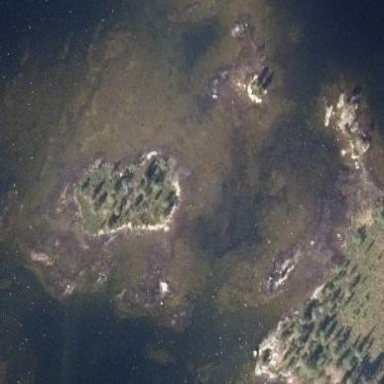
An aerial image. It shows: Islet.